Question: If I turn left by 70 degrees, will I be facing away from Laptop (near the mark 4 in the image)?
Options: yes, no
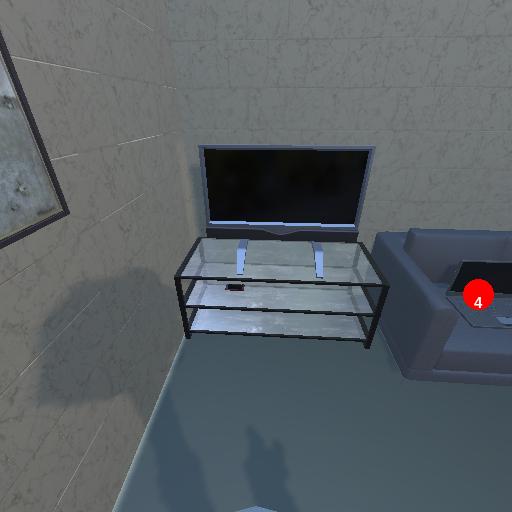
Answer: yes